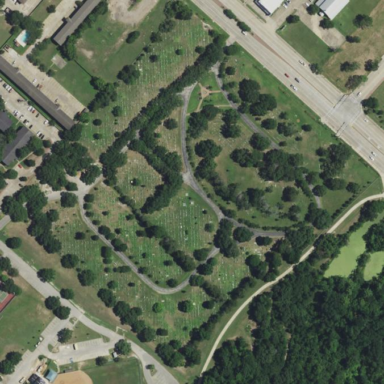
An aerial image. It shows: Cemetery.